Interaction volume radius: 5 \u00c5
Interaction volume height: 10 \u00c5
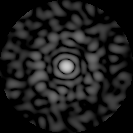
Disorder parameter: 0.8614